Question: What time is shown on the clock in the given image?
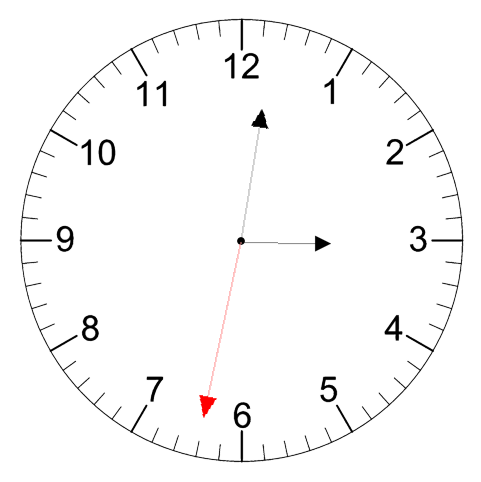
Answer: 03:01:32